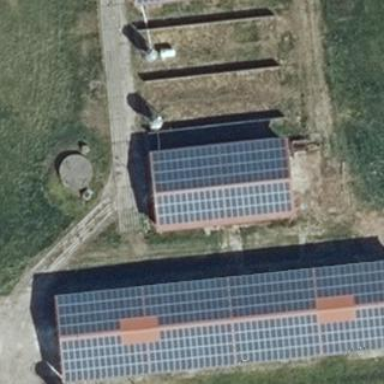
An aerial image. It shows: Building equipped with solar photovoltaic panel for generating electricity. The small installation is solar power generator.